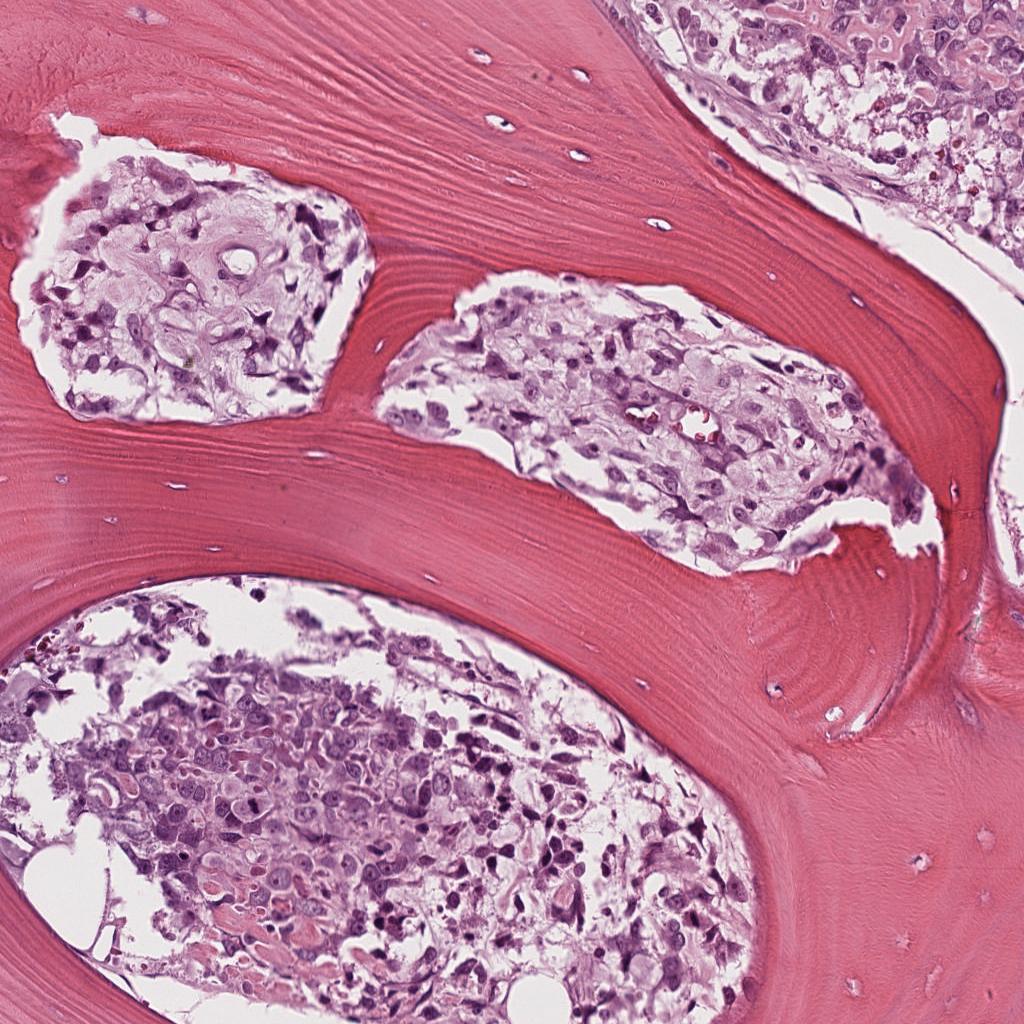
Label: Viable